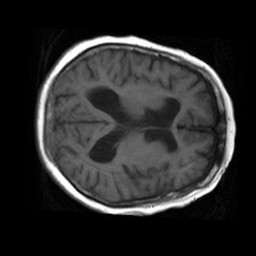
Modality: T1w
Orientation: axial
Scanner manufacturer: siemens
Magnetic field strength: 1.5 T
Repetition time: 0.488 s
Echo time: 0.0092 s